Question: I am new to rails 4. I have gone through lots of tutorials and trying to solve below scenario. But still no success. Can anybody point me in the right direction. How to handle associations for below scenario.
Scenario:
'''
1. Patient can have many surgeries.
2. Surgery has two types (Patient will undergo only one surgery at a time.)
a.) Surgery Type A (if chosen, record 15 column fields values)
b.) Surgery Type B (if chosen, record 25 column fields values)
3. Surgery Type A can be of any one type.
a.) unilateral (if chosen, record 10 column fields for unilateral & skip bilateral)
b.) bilateral (if chosen, record 10 column fields for bilateral & skip unilateral)
4. Surgery Type B can be of any one type.
a.) unilateral (if chosen, record 10 column fields for unilateral & skip bilateral)
b.) bilateral (if chosen, record 10 column fields for bilateral & skip unilateral)
'''

I need some suggestions to handle associations correctly.. This is little confusing, I need to record lot of field values in table based on each surgery type and sub type (unilateral or bilateral).. What is the best way to handle associations for this scenario and later fetch data easily for reporting purpose.
Thanks in Advance
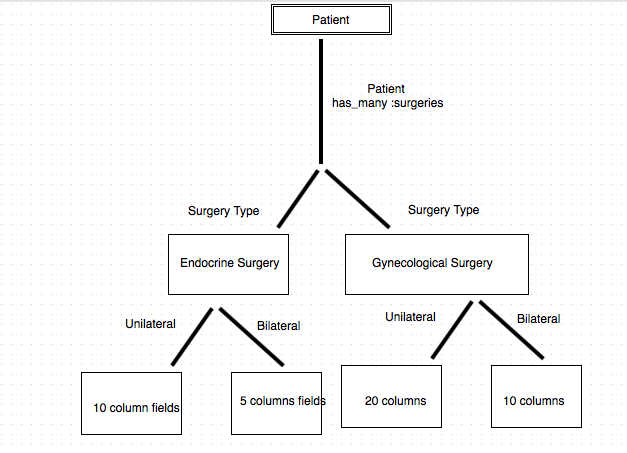
Answer: So, the complex part of your situation is that you have one thing (Surgery) that can be of many different types, and the different types have different fields. There are a number of different approaches to this problem, and I don't believe there's wide consensus on the 'best way'.
The first and simplest way (from a data model perspective, at least), is 'just put it all in one thing' - make a Surgery model, give it a 'surgery_type' field to specify which type it is, and give that one record all 45 fields, and then use logic in your views to display only the relevant fields based on the 'surgery_type' field, and to validated the presence of only those fields, and so on.
A more complex variant on this is <URL>, in which you have multiple models, but they all live in the same table.
There are some obvious downsides to this approach - 45 fields is a lot, and when most of them are empty for any given record, that feels wasteful (and can have performance impacts). Which is why the various other patterns exist.
And so, as an alternative, there is <URL>. In this pattern, a Patient has_many Surgeries, but this is a polymorphic association, meaning that it can refer to other objects of multiple types. In this pattern, you'd have either two or four models representing types of surgery, and associate each one to a patient. The'UnilateralEndocrineSurgery' model, for instance, only needs its ten fields. The downsides of polymorphism include making it more difficult to work with groups of Surgery objects, because they are of different types and respond to different methods.